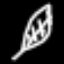
Label: leaf